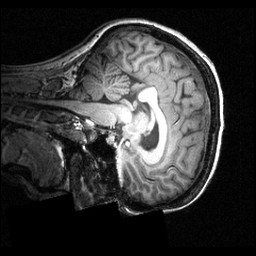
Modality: T1w
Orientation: sagittal
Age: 24
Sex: female
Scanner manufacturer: siemens
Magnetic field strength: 3.951 T
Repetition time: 1.5 s
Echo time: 0.00335 s